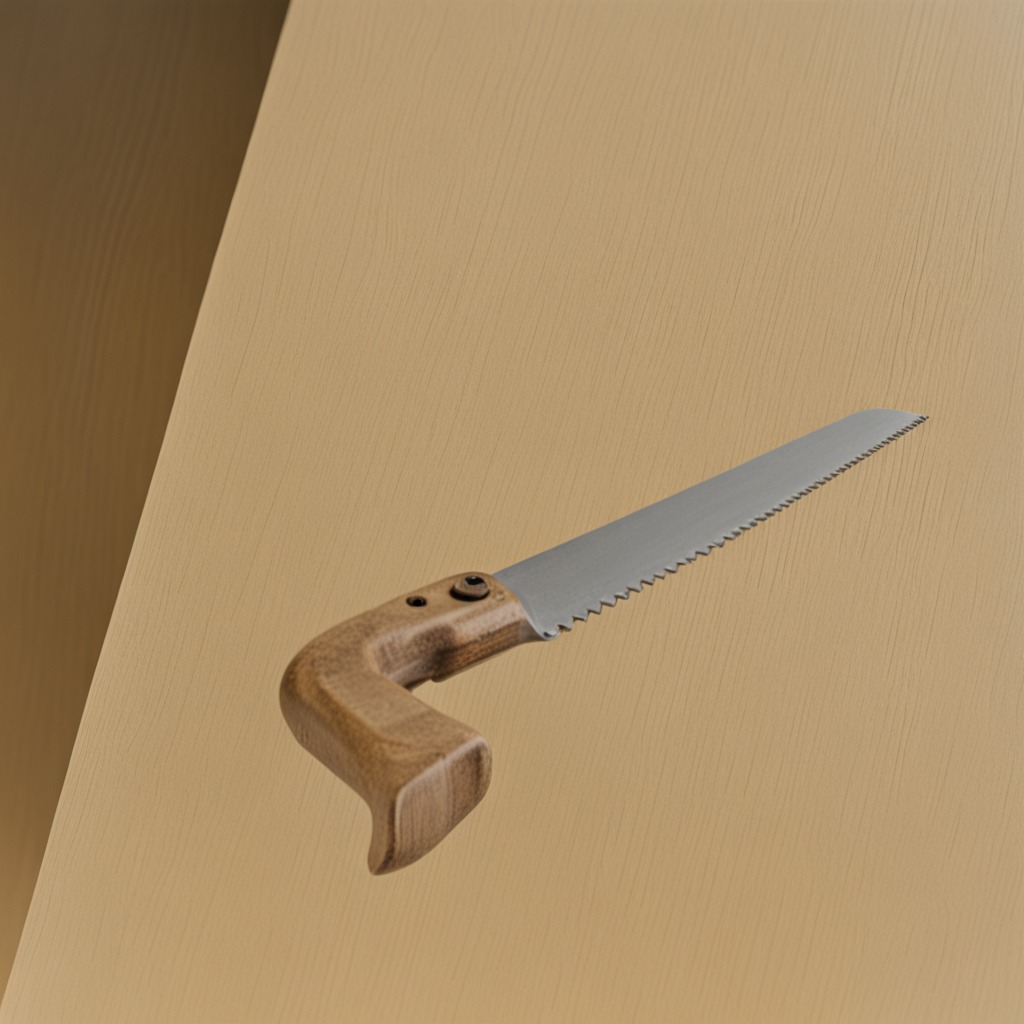
A metal saw is lying on a plywood surface in a paint workshop lit by afternoon window light.